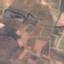
Label: PermanentCrop